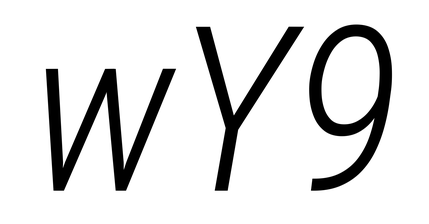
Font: Roboto-Italic_Condensed_Light_Italic